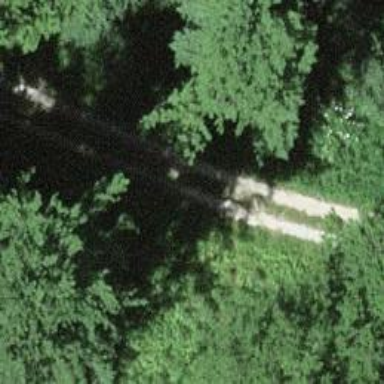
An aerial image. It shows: Gravel track.